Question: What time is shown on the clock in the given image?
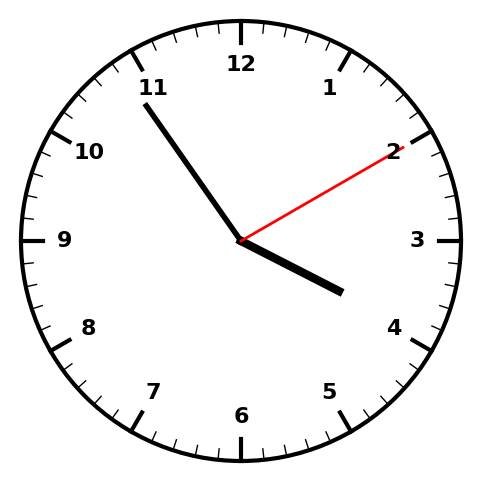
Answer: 03:54:10